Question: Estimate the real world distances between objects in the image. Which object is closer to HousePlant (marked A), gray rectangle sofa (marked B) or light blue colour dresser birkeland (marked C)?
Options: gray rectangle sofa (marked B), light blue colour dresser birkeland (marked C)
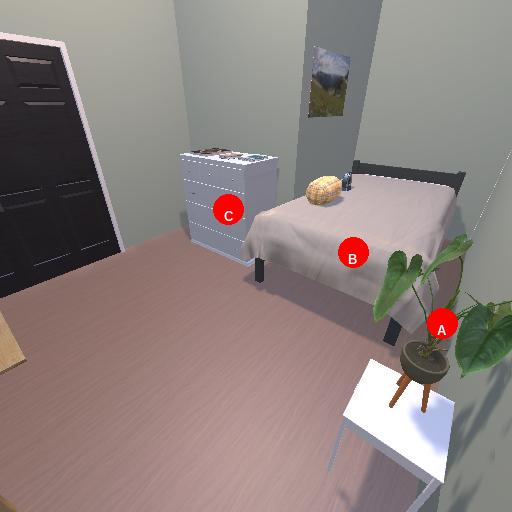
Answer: gray rectangle sofa (marked B)